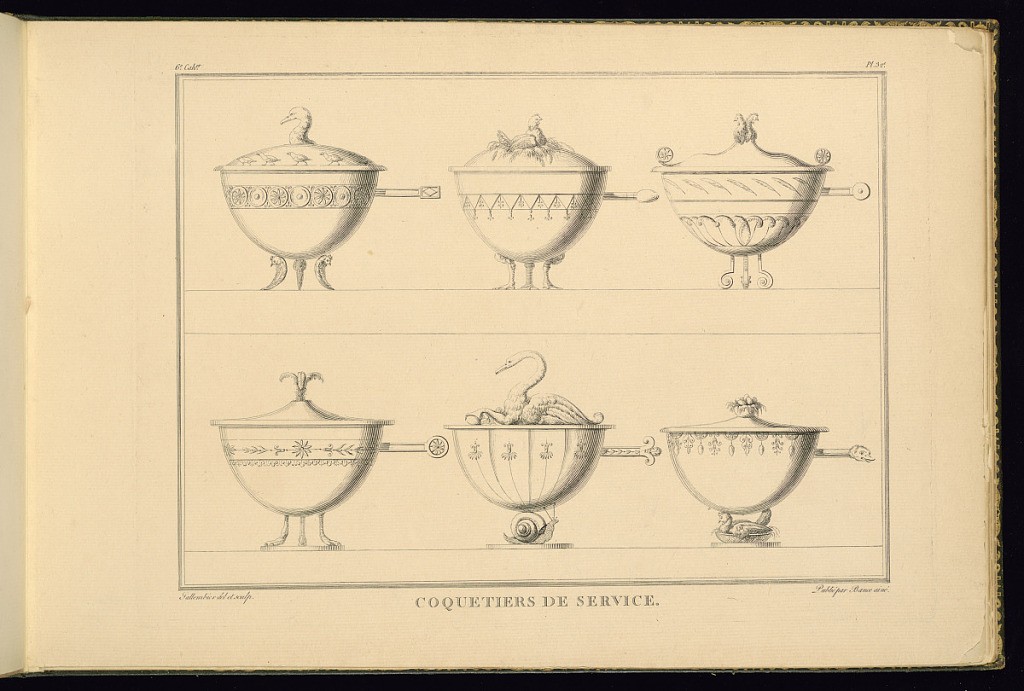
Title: COQUETIERS DE SERVICE
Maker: Henri Sallembier, French, ca. 1753 - 1820
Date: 1805
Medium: Etching on paper
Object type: Print
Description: Six designs for lidded egg cups with Empire style motifs including chickens, swans, eggs, bird nest, feathers, florets, palmettes, rosettes, fleurons, and foliate scrolls. The plate is titled, signed, and numbered.